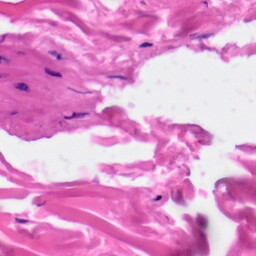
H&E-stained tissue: Skin